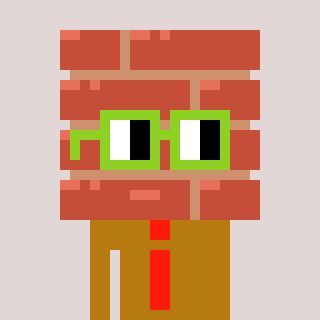
a pixel art character with square light green glasses, a wall-shaped head and a gold-colored body on a warm background